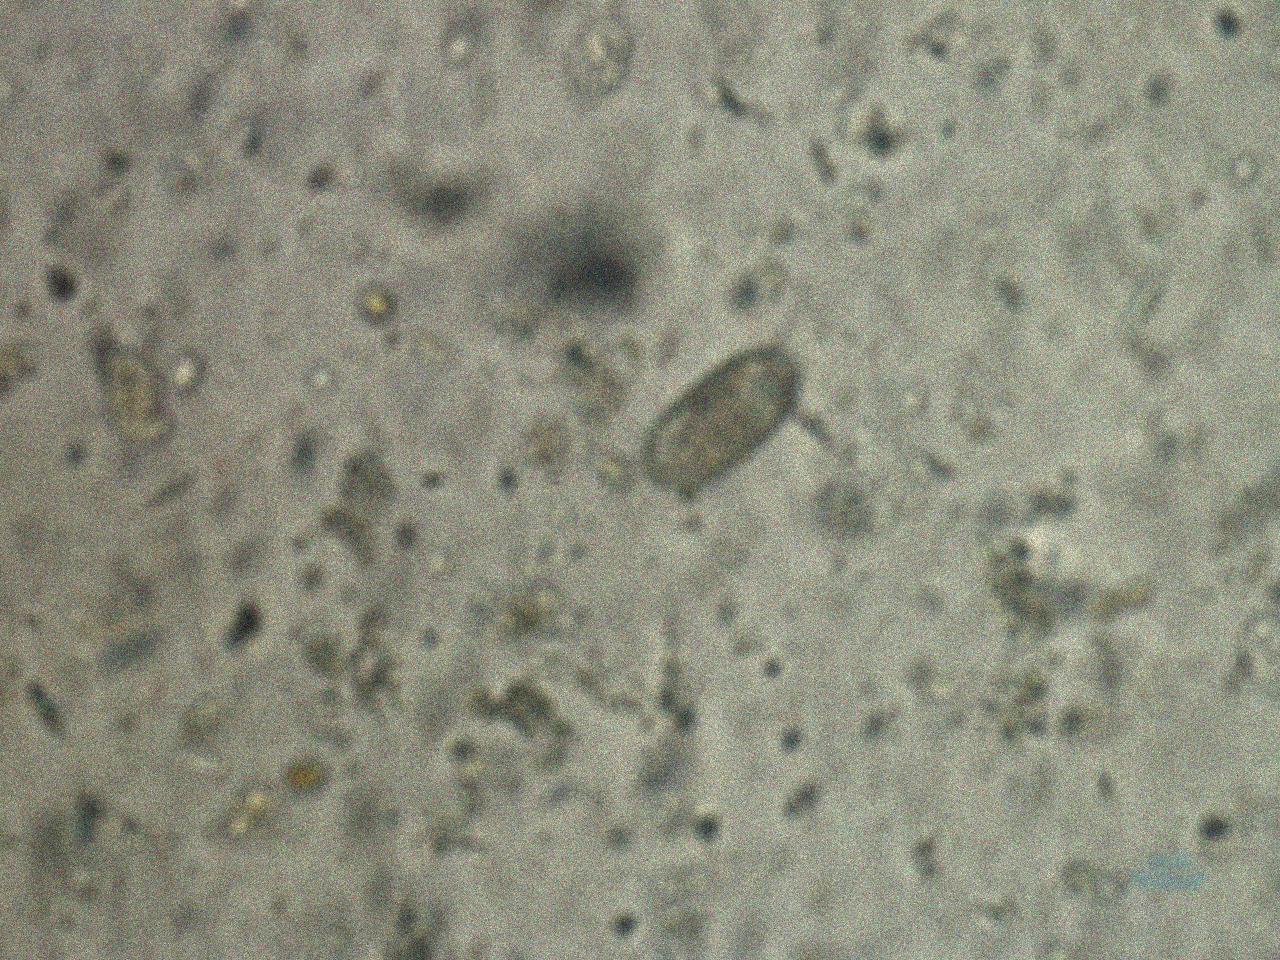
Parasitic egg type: Capillaria philippinensis